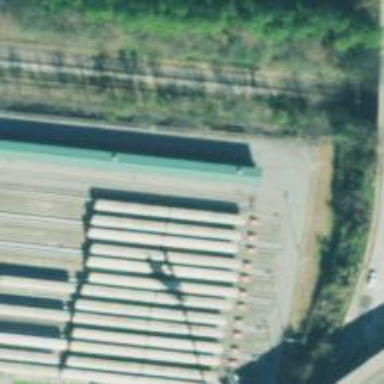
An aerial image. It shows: Abandoned railway yard.